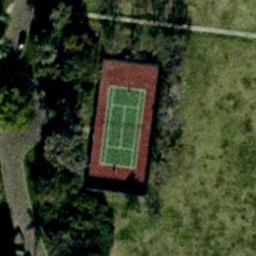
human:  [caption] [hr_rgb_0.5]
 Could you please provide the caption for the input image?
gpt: This is a tennis court surrounded by many plants .

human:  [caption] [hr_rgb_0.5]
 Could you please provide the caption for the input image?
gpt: There is a tennis court with many plants in it.

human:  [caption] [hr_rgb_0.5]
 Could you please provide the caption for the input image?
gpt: A tennis court with many plants surrounded .

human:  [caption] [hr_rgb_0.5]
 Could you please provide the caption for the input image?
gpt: A tennis court is surrounded by many plants .

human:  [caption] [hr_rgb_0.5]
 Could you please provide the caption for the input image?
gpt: There is a tennis court surrounded by many plants.